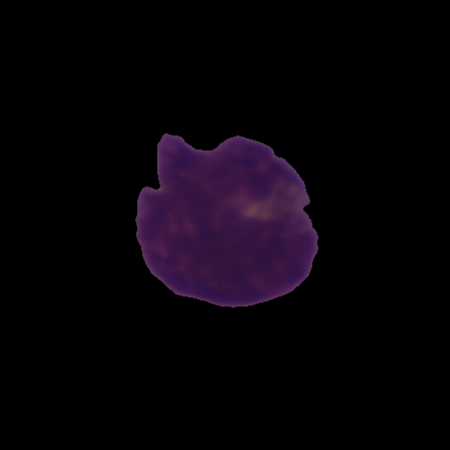
Label: healthy